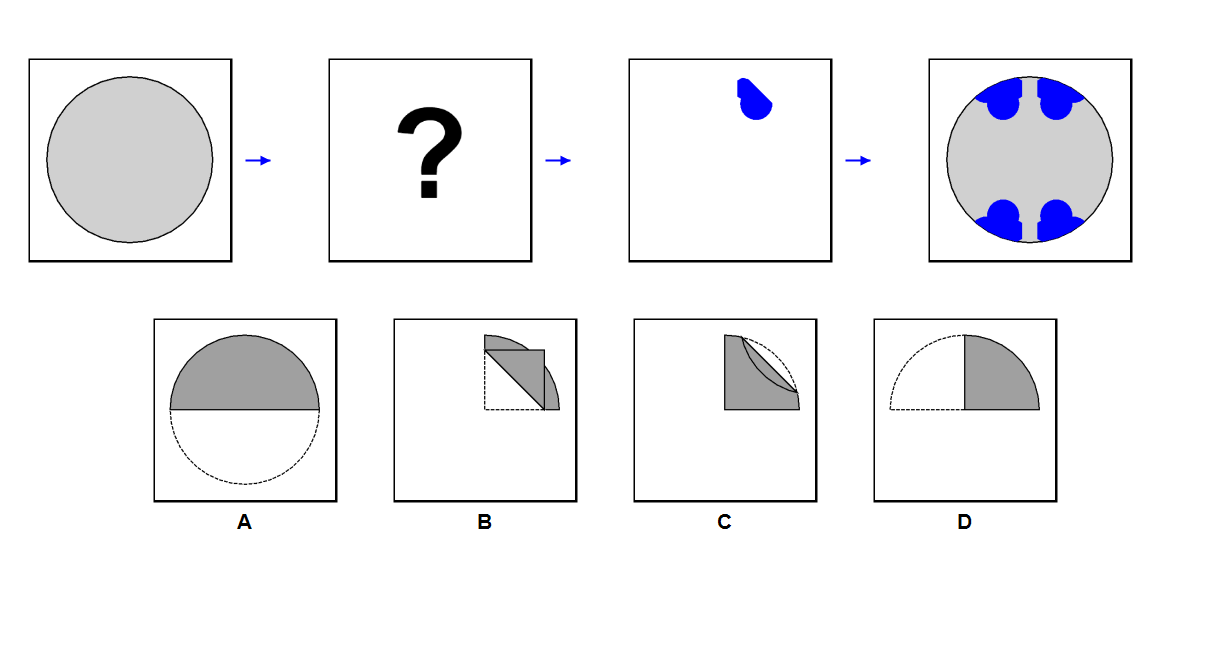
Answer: B